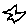
Label: star